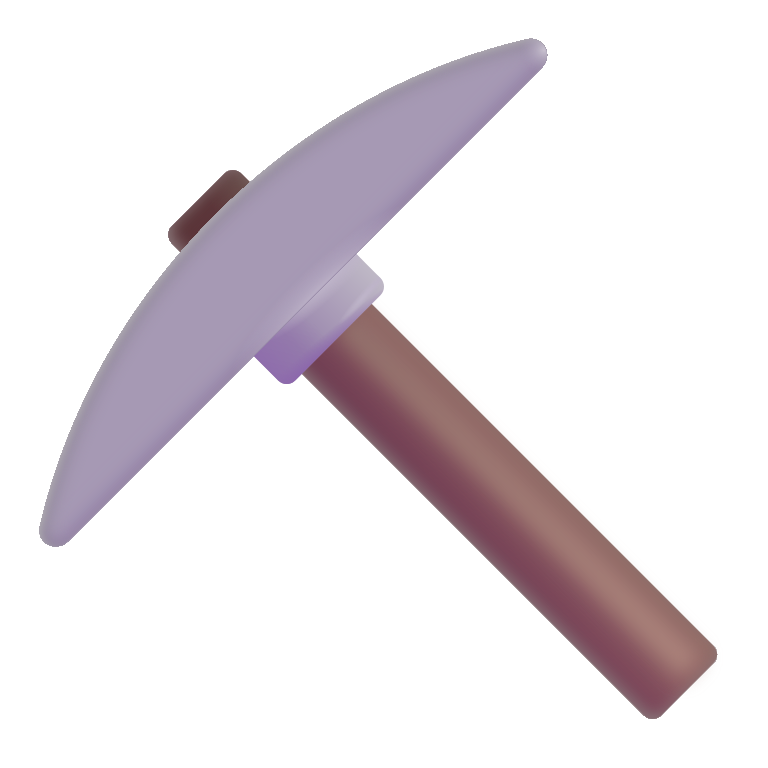
pick color